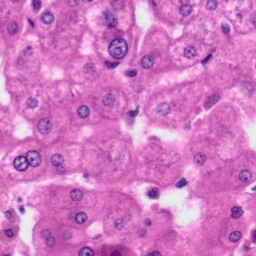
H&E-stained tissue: Liver